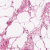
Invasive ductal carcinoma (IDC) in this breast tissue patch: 0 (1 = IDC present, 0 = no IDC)